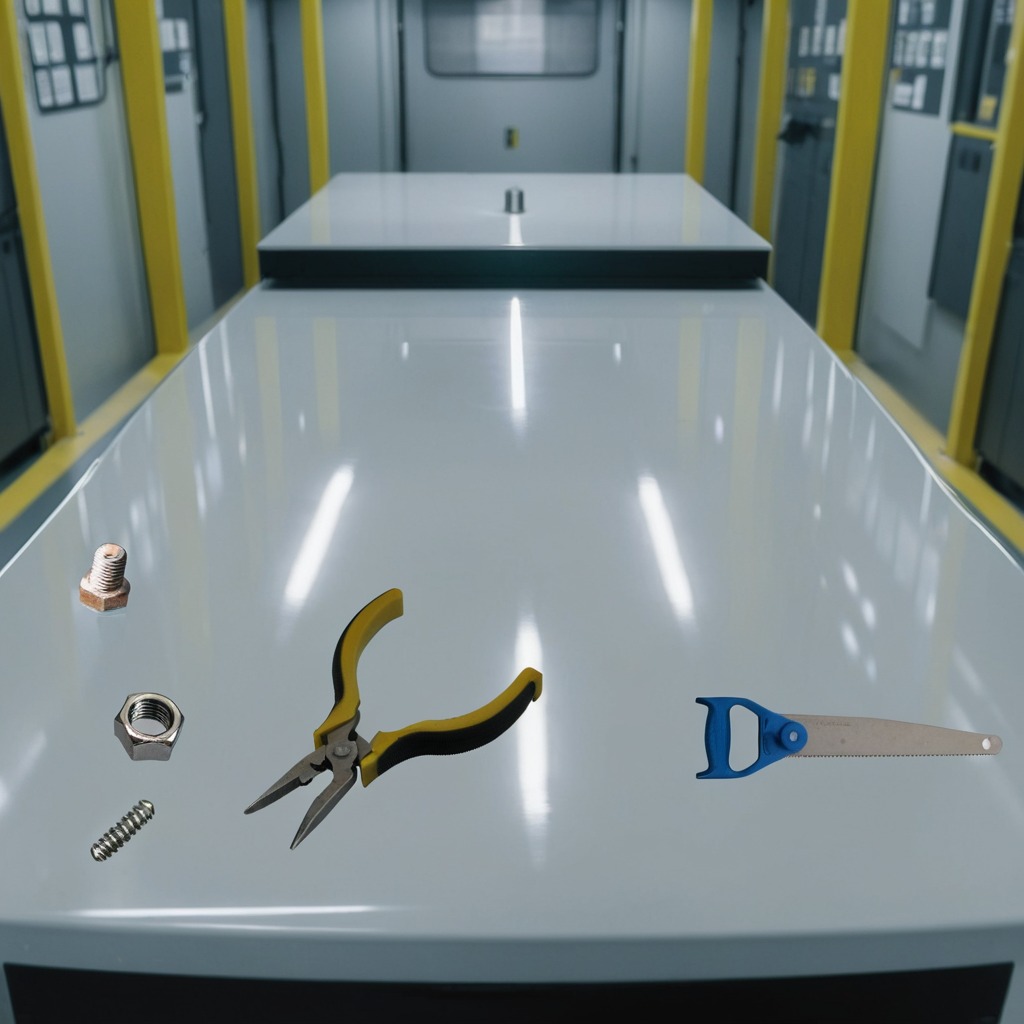
A metal machine screw, pliers, coiled metal spring, handheld metal saw, and a metal nut are lying on the high-gloss table.